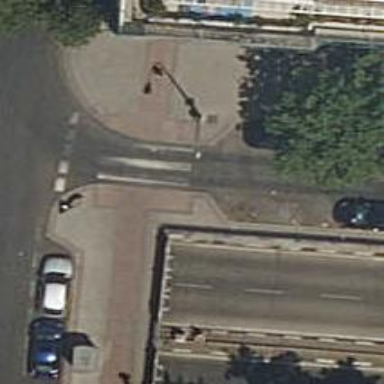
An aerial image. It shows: Uncontrolled road crossing.